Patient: sex F, age 26
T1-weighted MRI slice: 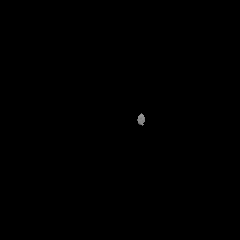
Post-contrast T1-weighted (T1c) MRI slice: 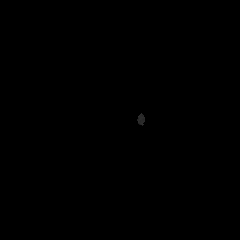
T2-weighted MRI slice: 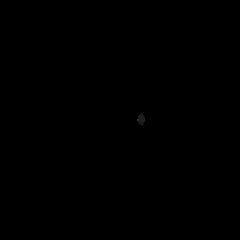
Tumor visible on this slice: no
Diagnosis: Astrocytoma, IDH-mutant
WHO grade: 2